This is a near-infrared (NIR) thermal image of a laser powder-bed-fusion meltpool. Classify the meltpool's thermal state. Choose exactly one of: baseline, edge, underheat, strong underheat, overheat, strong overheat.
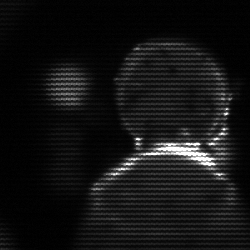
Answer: edge